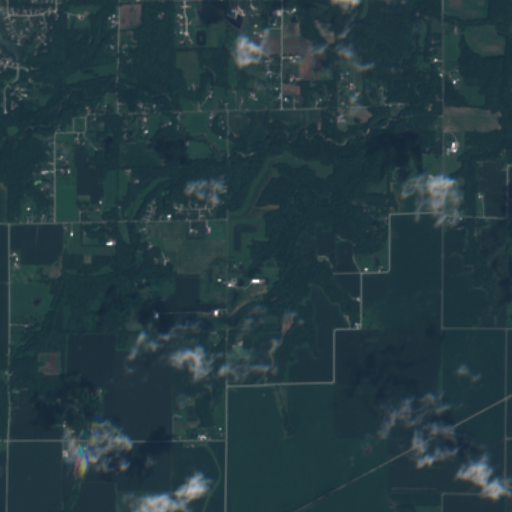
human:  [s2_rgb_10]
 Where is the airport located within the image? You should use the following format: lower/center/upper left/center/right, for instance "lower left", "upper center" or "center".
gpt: The airport is located in the upper left of the image.
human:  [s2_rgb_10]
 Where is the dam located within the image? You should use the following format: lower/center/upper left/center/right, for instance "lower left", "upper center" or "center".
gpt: The dam is located in the upper left of the image.
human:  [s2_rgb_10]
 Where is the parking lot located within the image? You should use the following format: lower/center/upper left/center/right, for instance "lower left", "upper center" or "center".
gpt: There is no parking lot in the image.